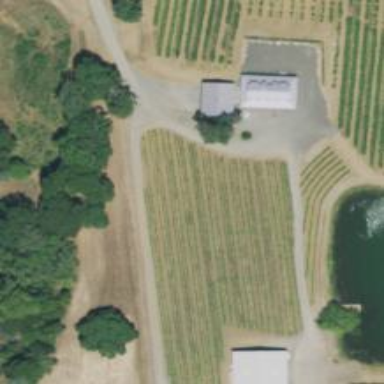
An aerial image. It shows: Vineyard with wine grapes as the main crop.